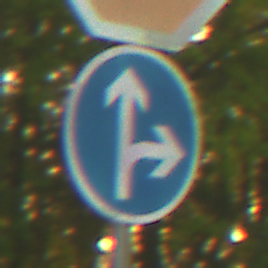
Verkehrszeichen: VorgeschriebeneFahrtrichtungGeradeausOderRechts
Zusatzzeichen oben: Stop
Umgebung: Outdoor, RoadRail
Tageszeit: SunriseSunset
Wetter: Clear
Licht: Natural
Jahreszeit: NotSpecified
Kontrast: LowContrast